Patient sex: F
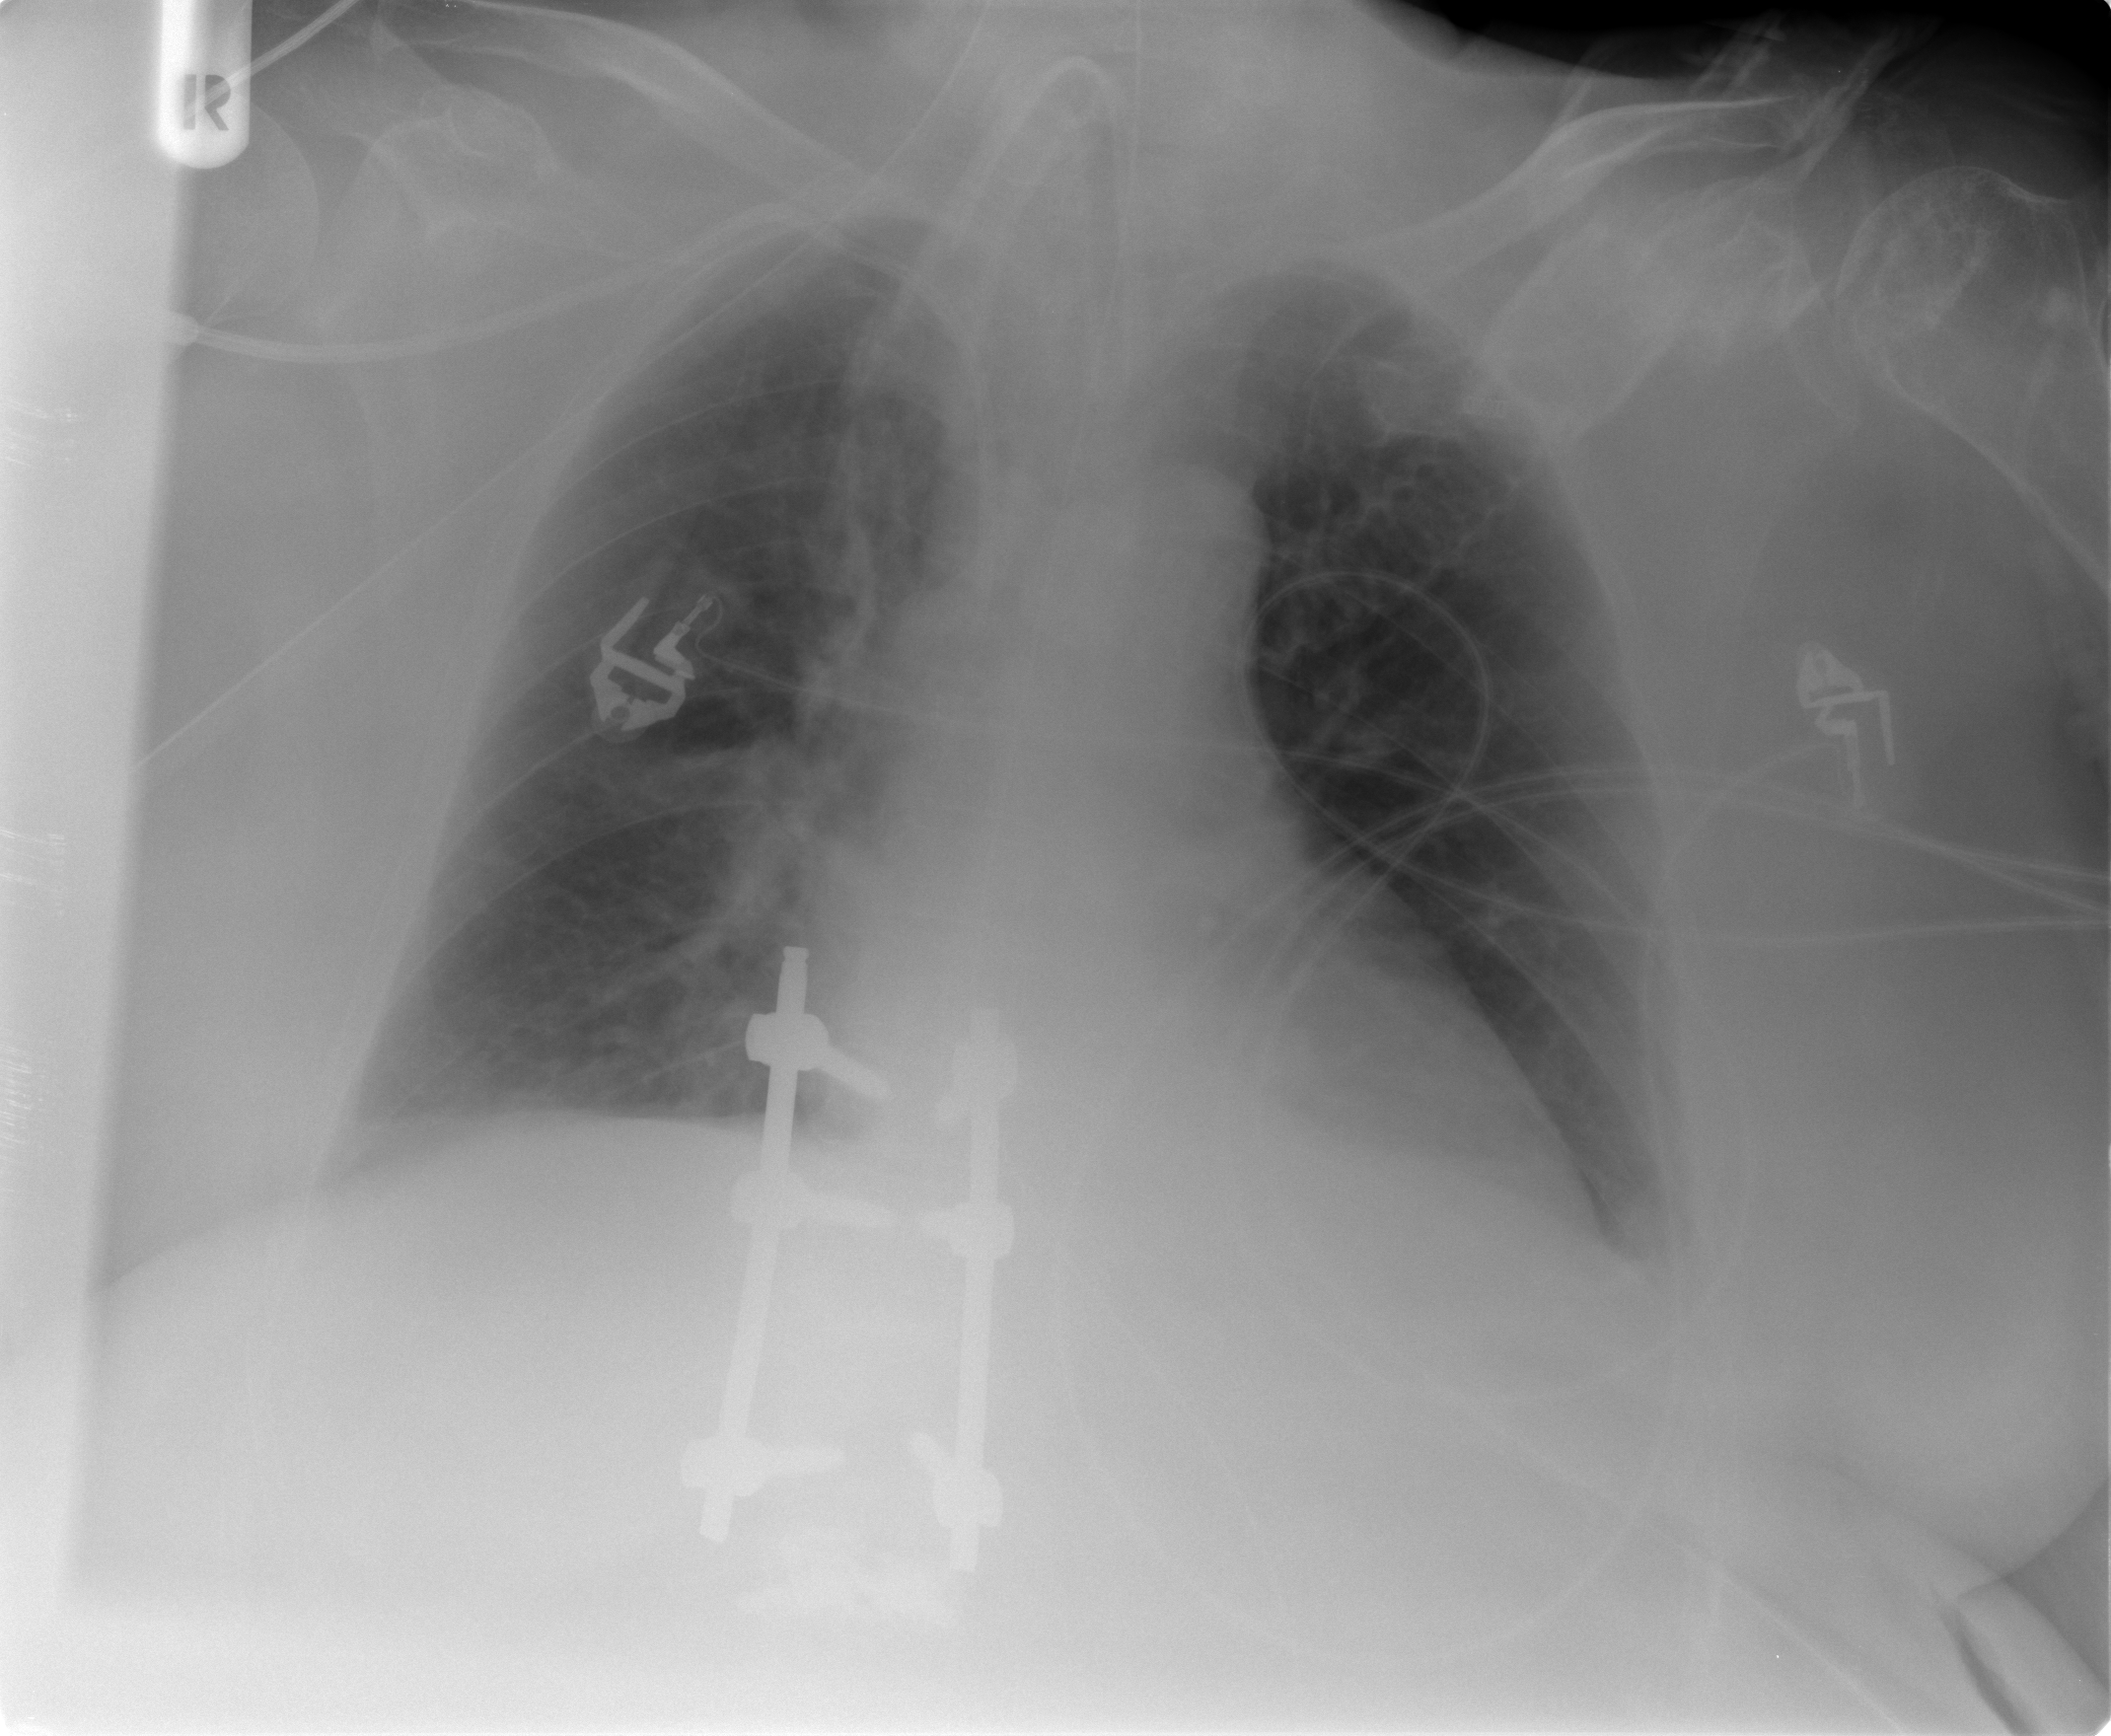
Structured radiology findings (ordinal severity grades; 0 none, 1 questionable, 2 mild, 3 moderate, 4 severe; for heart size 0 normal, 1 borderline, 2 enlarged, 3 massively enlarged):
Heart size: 2
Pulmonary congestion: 1
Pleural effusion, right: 1
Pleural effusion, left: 1
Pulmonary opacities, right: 0
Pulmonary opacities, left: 0
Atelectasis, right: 1
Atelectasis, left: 2